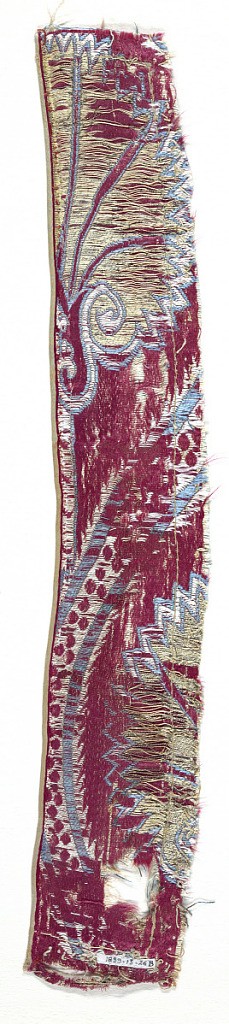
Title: Fragment
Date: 16th century
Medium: silk, metallic Technique: wovem
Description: Palmettes with ogival starpwork